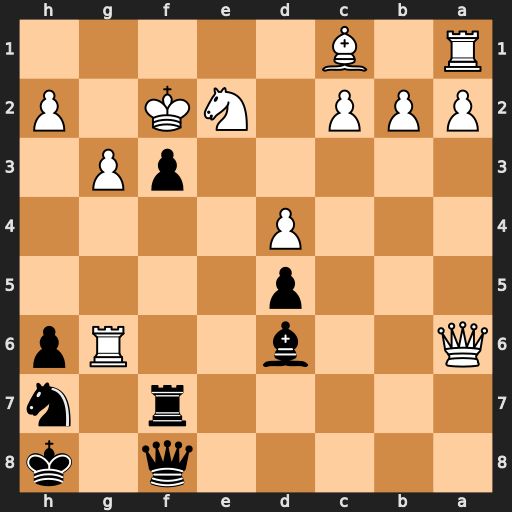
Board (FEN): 5q1k/5r1n/Q2b2Rp/3p4/3P4/5pP1/PPP1NK1P/R1B5
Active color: b
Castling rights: -
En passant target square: -
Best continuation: fxe2+ Bf4 Bxf4 Qxe2 Be3+